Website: walmart
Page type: billing-address
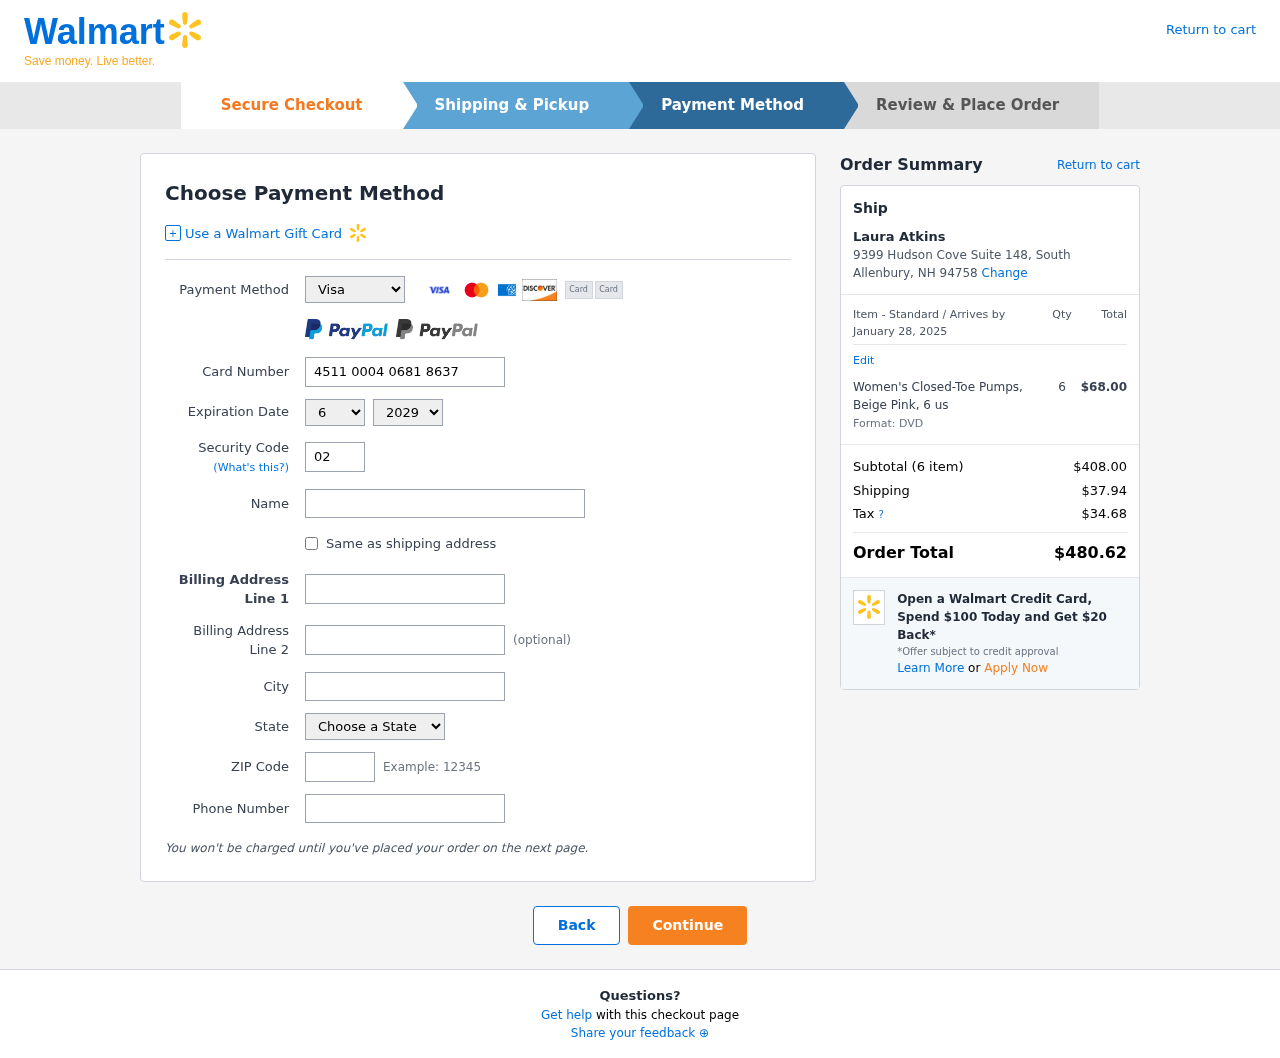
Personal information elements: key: PII_CARD_CVV
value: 021
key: PII_CARD_EXPIRY_MONTH
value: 06
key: PII_CARD_EXPIRY_YEAR
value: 29
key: PII_CARD_NUMBER
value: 4511 0004 0681 8637
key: PII_CARD_TYPE
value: Visa
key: PII_CITY
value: South Allenbury
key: PII_CITY_STATE_ZIP
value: South Allenbury, NH 94758
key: PII_FULLNAME
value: Laura Atkins
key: PII_PHONE
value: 8029355763
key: PII_POSTCODE
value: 94758
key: PII_STATE
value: New Hampshire
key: PII_STREET
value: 9399 Hudson Cove Suite 148
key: PII_STREET2
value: Suite 258
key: PII_FULLNAME2
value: Laura Atkins
Product elements: key: PRODUCT1_NAME
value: Women's Closed-Toe Pumps, Beige Pink, 6 us
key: PRODUCT1_PRICE
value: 68
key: PRODUCT1_QUANTITY
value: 6
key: PRODUCT1_DESC
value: Format: DVD
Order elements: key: ORDER_DELIVERY_DATE
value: January 28, 2025
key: ORDER_NUM_ITEMS
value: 6
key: ORDER_SUBTOTAL
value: $408.00
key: ORDER_SHIPPING_COST
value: $37.94
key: ORDER_TAX
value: $34.68
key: ORDER_TOTAL
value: $480.62